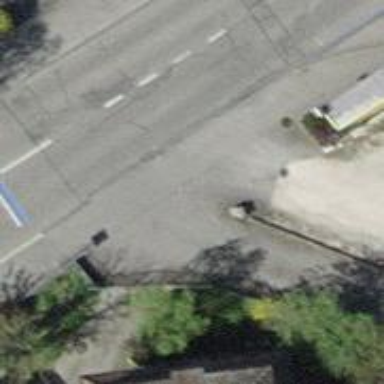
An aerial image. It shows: Residential road with asphalt surface and no sidewalk.